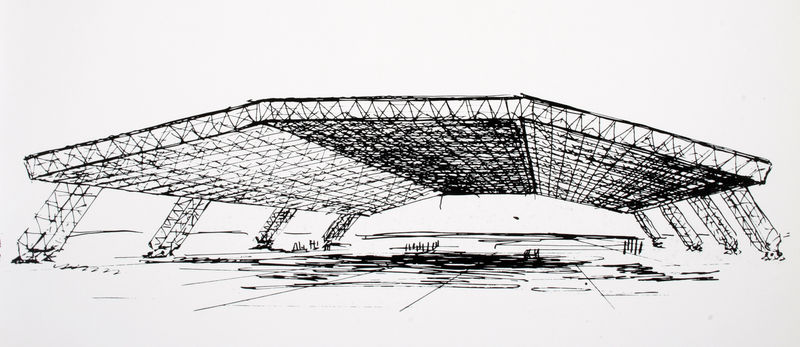
Titel: Entwurfsskizze für Großflugzeughallen
Künstler: Konrad Wachsmann
Schlagwörter: schatten, weiß, licht, pfeiler, schwarz, skizze, stützen, zeichnung, dach, architektur, gitter, boden, segel, studie, grafik, graphik, metall, halle, überdachung, schraffur, schwarzweiß, entwurf, hängend, konstruktion, plan, pavillon, verstrebungen, netz, hangar, technische zeichnung, großflächig, frei otto, großflchig